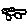
Label: car